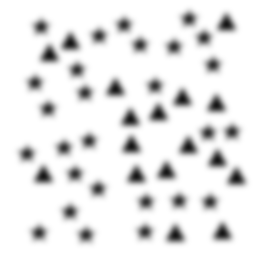
Squares: 0
Triangles: 17
Stars: 27
Total shapes: 44